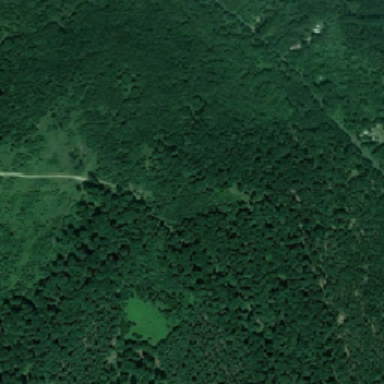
Trees are deep green .